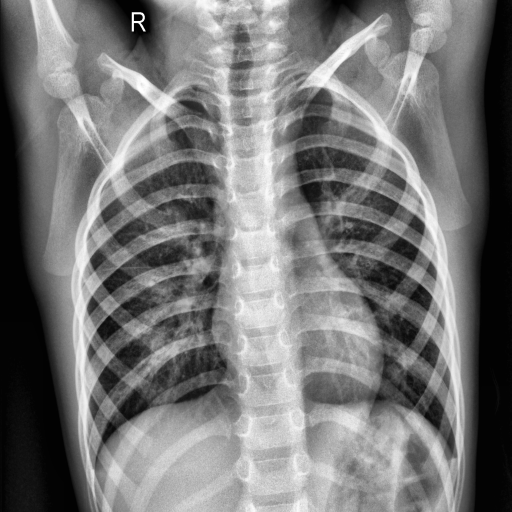
Finding: NORMAL